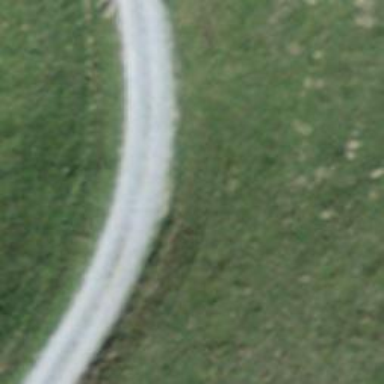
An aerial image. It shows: Track with grade 2 gravel surface.